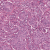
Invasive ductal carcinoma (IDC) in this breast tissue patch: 1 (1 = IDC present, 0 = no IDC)